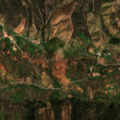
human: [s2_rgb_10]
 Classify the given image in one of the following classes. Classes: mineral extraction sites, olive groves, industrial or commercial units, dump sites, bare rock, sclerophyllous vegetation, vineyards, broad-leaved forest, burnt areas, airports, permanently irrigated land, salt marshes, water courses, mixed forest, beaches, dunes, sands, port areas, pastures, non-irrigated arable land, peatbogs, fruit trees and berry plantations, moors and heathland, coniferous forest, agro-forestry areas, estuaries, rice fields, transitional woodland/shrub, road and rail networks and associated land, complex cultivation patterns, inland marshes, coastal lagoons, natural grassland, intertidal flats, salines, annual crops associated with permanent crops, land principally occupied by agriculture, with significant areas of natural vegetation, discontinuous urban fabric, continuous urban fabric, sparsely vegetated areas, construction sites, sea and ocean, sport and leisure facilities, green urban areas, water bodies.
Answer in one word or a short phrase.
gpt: annual crops associated with permanent crops, land principally occupied by agriculture, with significant areas of natural vegetation, broad-leaved forest, sclerophyllous vegetation, transitional woodland/shrub